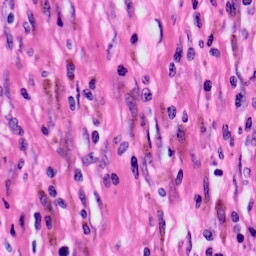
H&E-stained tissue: Skin